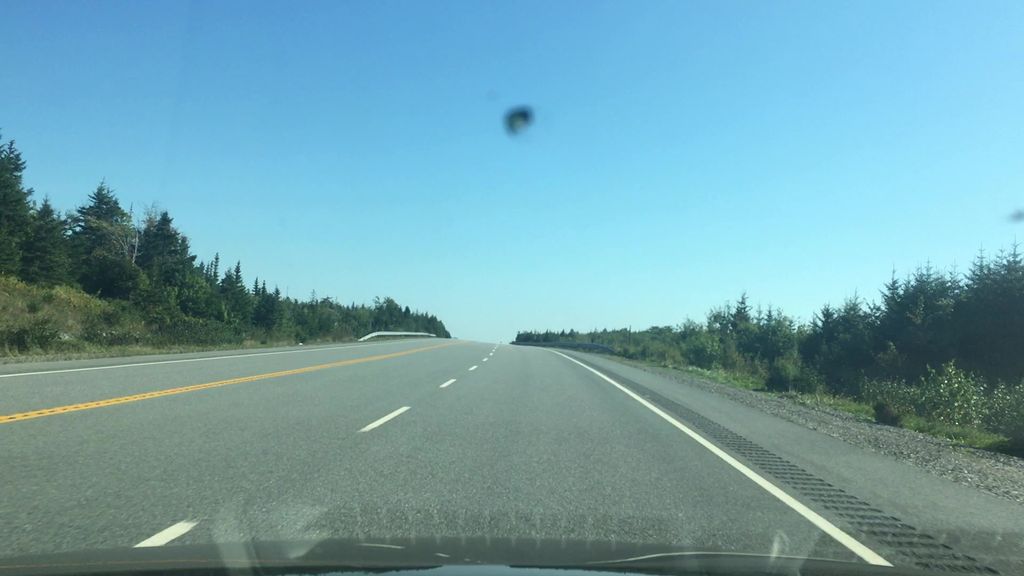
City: halifax